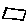
Label: square